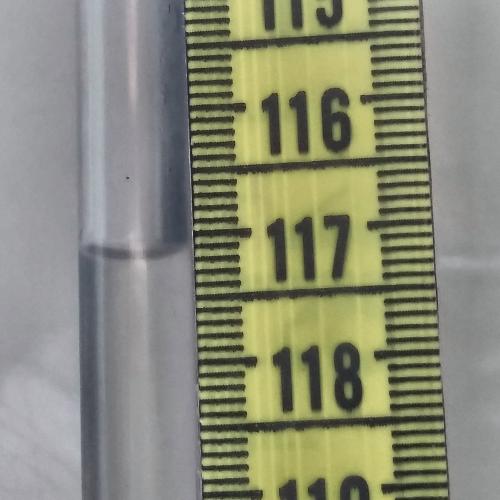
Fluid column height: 117.1 cm